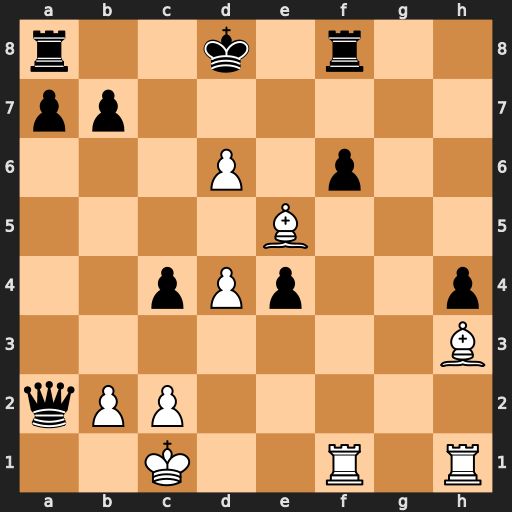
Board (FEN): r2k1r2/pp6/3P1p2/4B3/2pPp2p/7B/qPP5/2K2R1R
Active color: w
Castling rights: -
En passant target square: -
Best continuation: Bxf6+ Rxf6 Rxf6